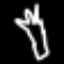
Label: fork